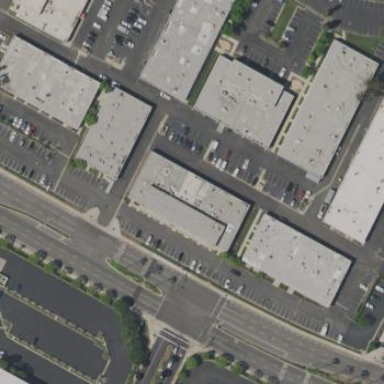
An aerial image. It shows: Commercial building.